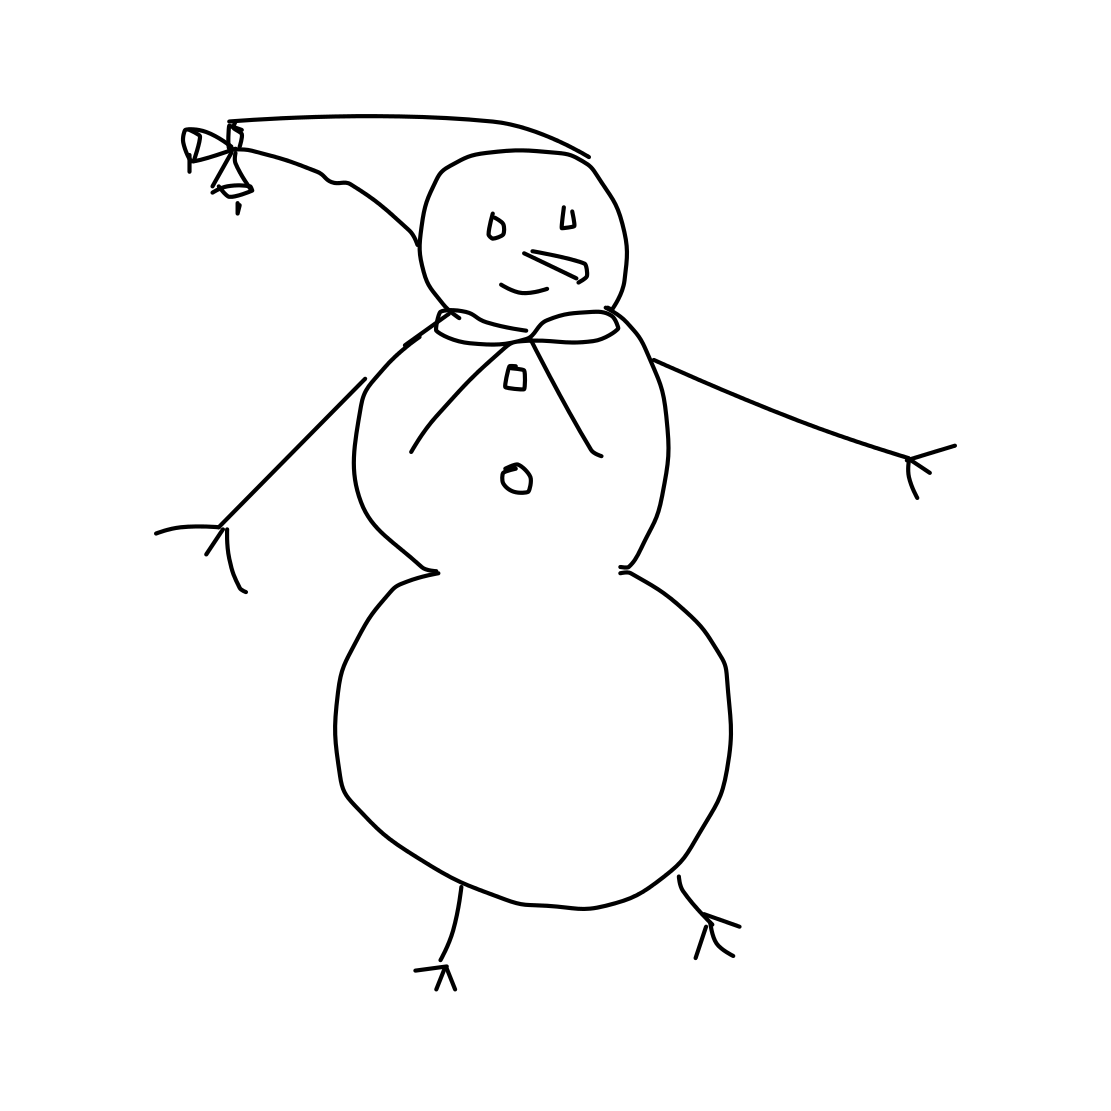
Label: snowman